Question: In the the screenshot below all nodes are derived from QGraphicsItem and all edges are drawn by an instance of QPainterPath.
(Colored for clarity)

Is it possible to have the nodes clip/obscure the edges? Ideally, I'd like to have the edge invisible as soon as it "enters" a node. Is this possible with QPainterPath or do I have to use another way to draw paths?
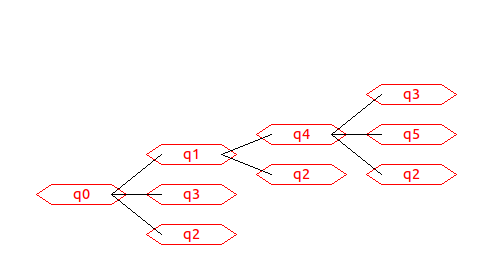
Answer: If you use <URL> to do this.
I don't immediately see a way to do this with <URL>.